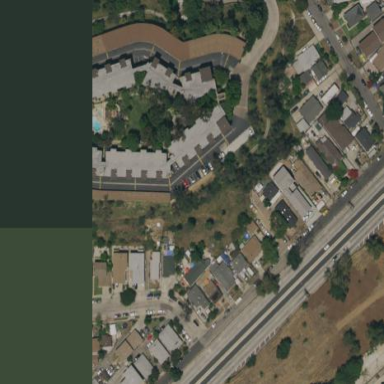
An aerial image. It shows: Condominium within residential area.